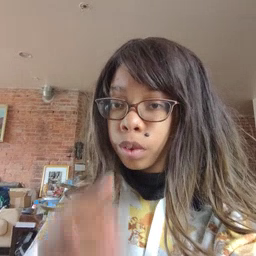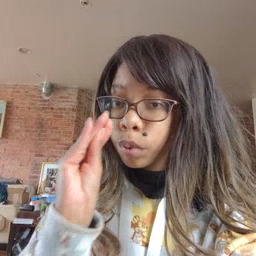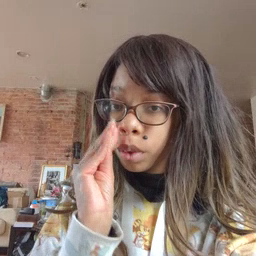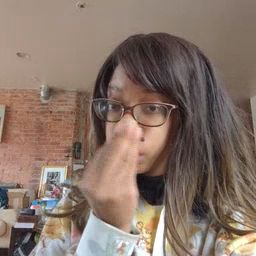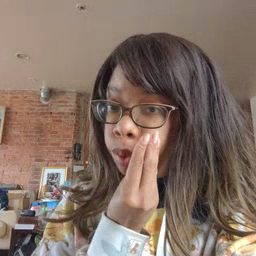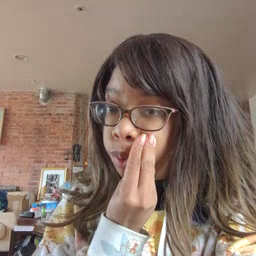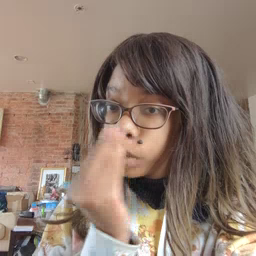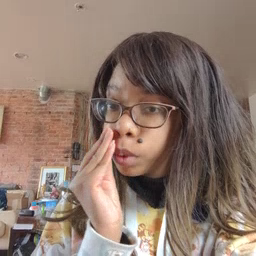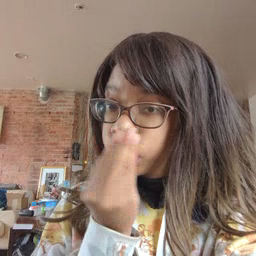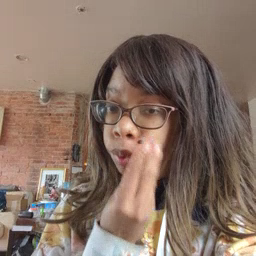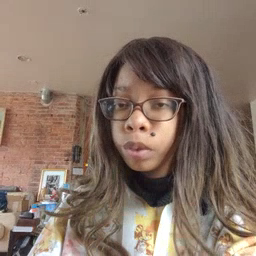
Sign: flower